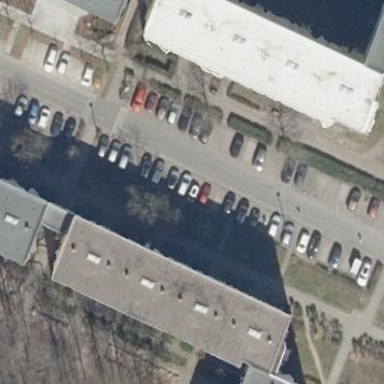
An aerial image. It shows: Apartment building with flat roof.